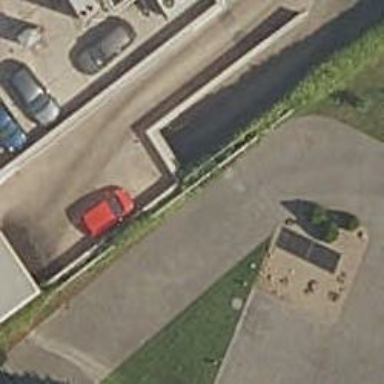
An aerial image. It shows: Parking entrance with surfaced area.